Aerial crown-view tile of a tropical tree (Barro Colorado Island, Panama), acquired 20250715:
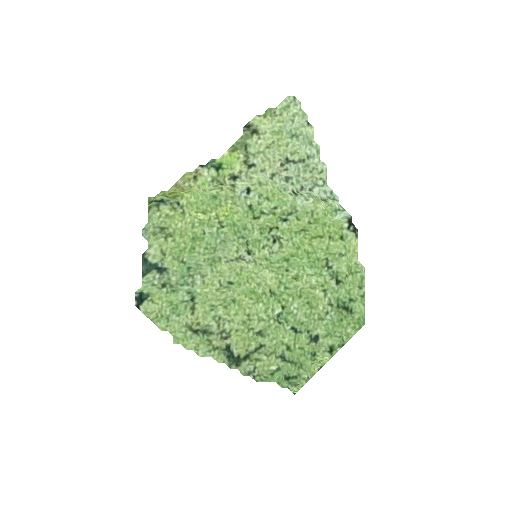
Species: Prioria copaifera
GBIF accepted scientific name: Prioria copaifera
Crown area: 65.104 m²